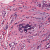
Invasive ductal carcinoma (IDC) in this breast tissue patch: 1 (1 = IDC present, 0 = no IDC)